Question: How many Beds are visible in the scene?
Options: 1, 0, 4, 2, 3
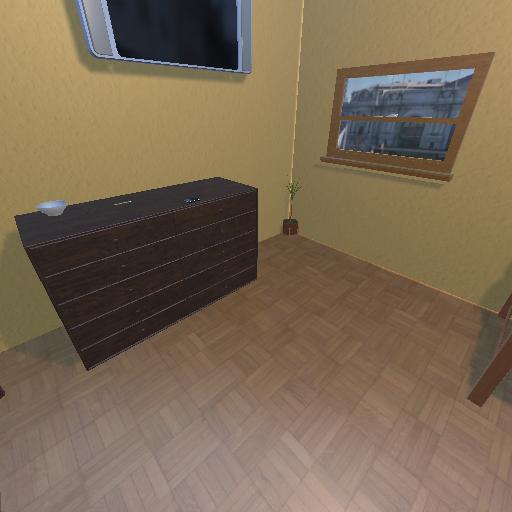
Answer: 1